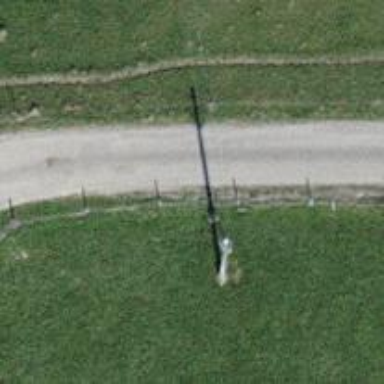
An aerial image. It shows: Power pole.